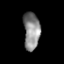
Tissue: prostate
Cell type: Epithelial cells
Senescence score: 0.3167
Nuclear area (px): 605
Mean DAPI intensity: 136.936